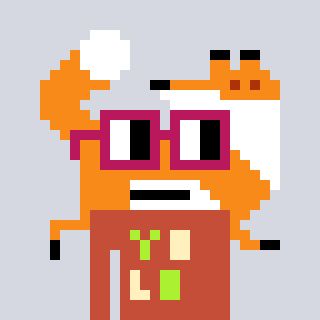
a pixel art character with square dark red glasses, a fox-shaped head and a rust-colored body on a cool background